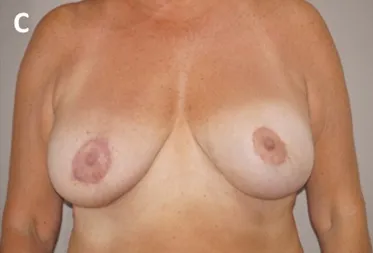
Preoperative and postoperative views. ; 3-month postoperative result: frontal.
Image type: medical_photograph (other_medical_photograph)